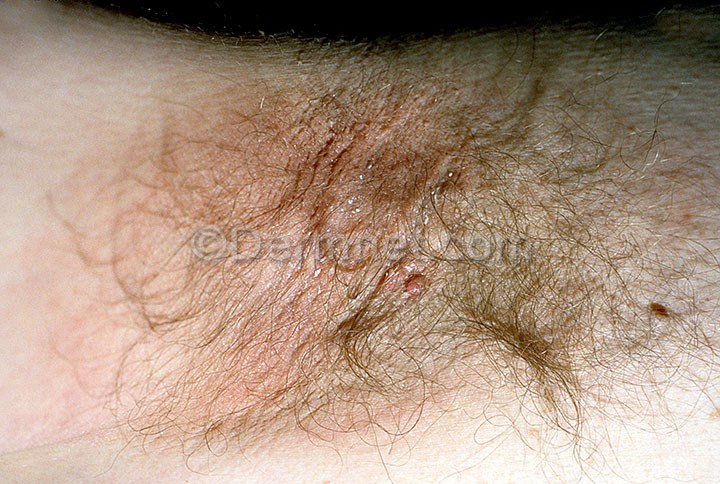
Disease: Systemic Disease